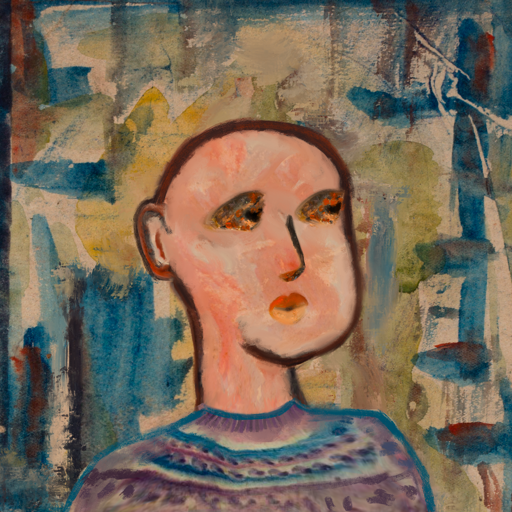
Background: Orphan, Head And Neck Side: Roy_Bahadur, Face Side: Gypsy_Queen, Bust: HillGirl, Hair Side: Blank, Head Accessory: Blank, Second Necklace: Blank, Necklace: Blank, Baby: Blank